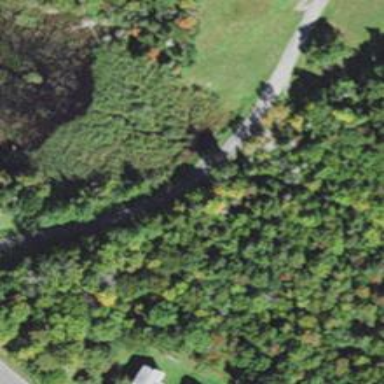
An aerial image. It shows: Culvert tunnel.